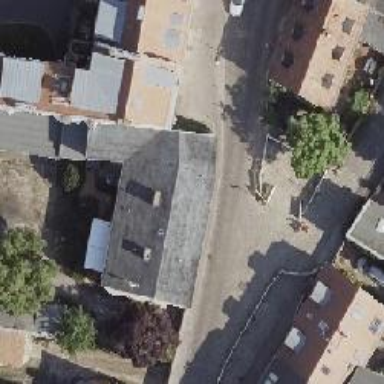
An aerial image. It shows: Residential road with sett sidewalk on the right side.